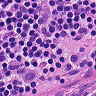
Metastatic tissue present: no